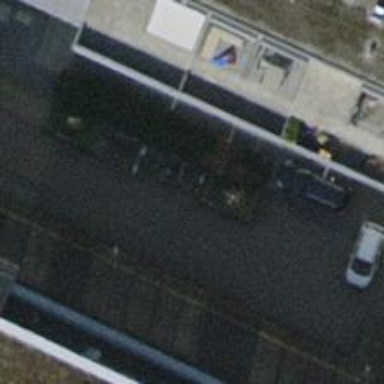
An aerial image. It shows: Bicycle parking area with bollards.